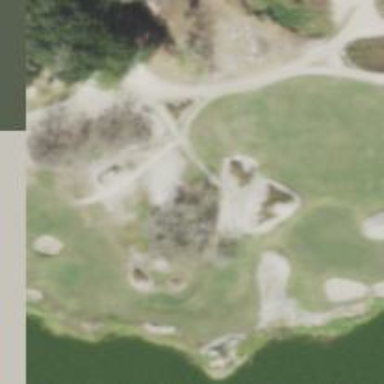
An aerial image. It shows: Path used for both walking and golf.